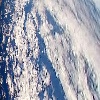
Label: cloud